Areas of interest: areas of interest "Comprehensive Gymnasium"
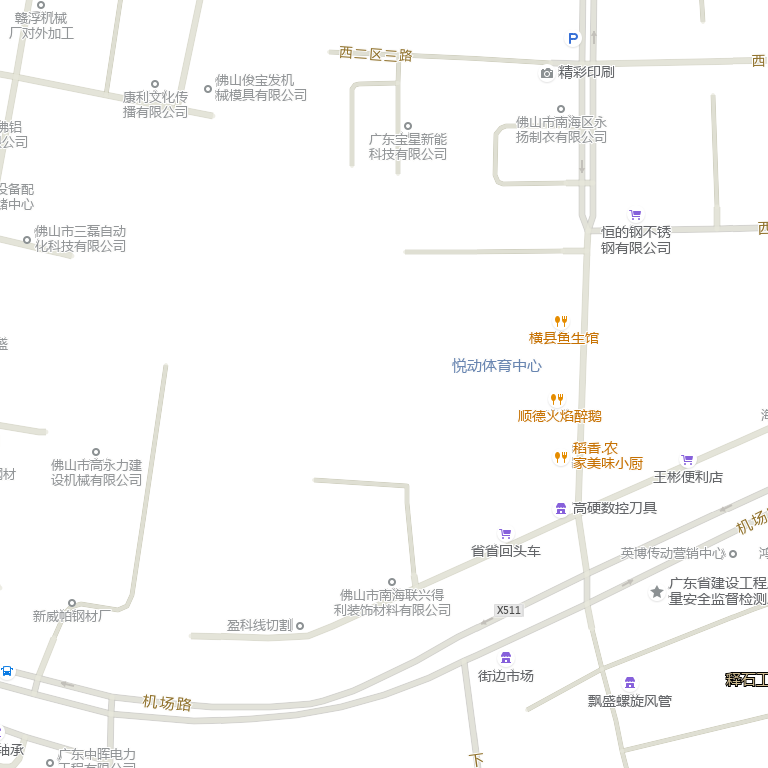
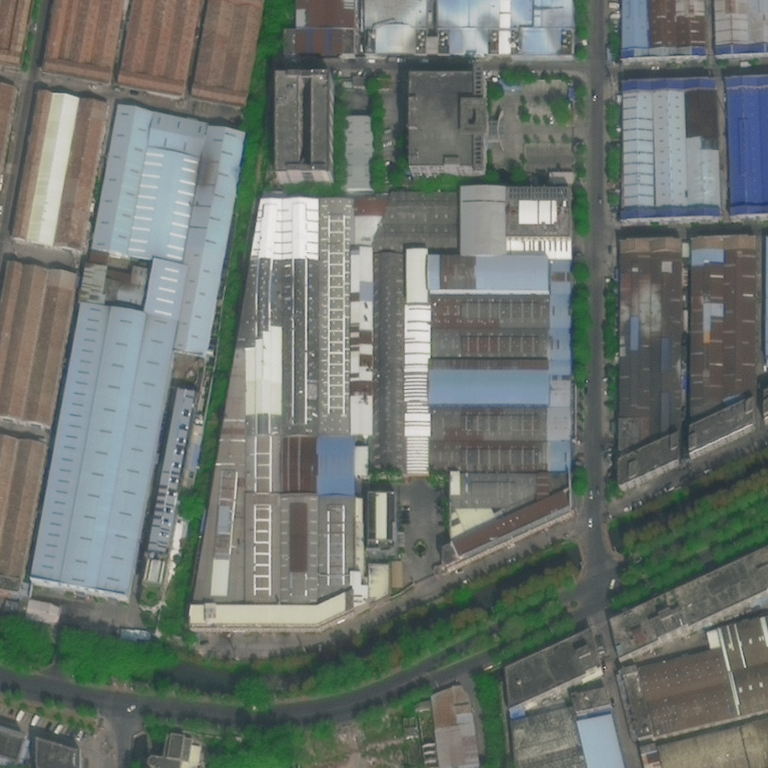